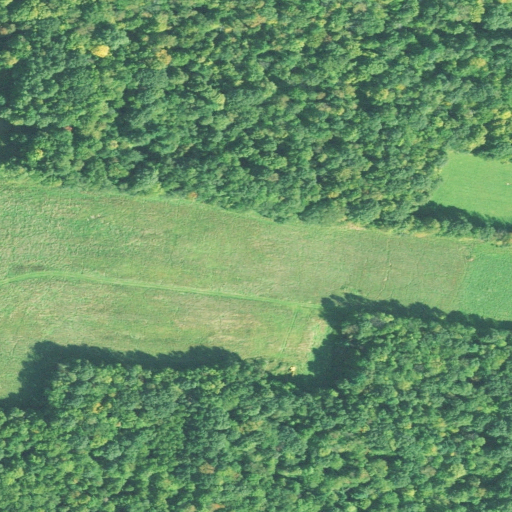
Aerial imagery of mountain in Connecticut named Brandy Hill containing deciduous forest, pasture, and mixed forest